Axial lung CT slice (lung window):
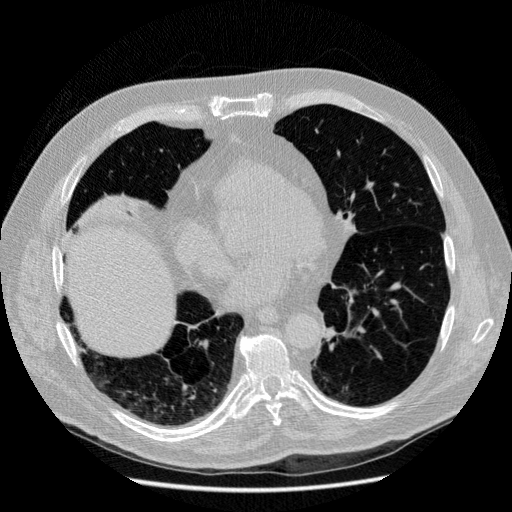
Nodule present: no